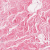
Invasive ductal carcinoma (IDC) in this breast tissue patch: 0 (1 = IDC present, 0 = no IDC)